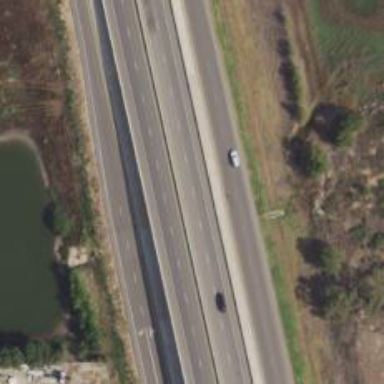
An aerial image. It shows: Expressway with asphalt surface categorized as trunk highway.